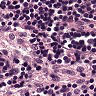
Metastatic tissue present: no